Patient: sex F, age 65
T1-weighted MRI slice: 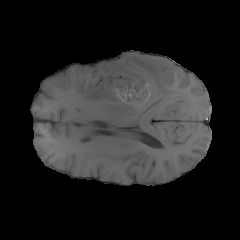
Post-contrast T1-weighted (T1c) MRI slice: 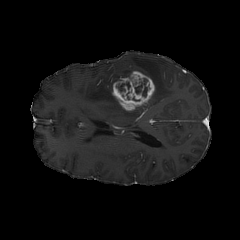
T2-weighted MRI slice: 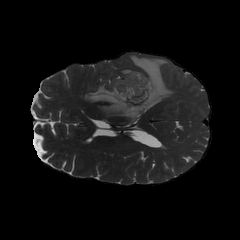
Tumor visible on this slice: yes
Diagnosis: Glioblastoma, IDH-wildtype
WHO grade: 4